Field crop: maize
Growth stage: 2
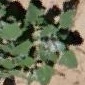
Species: chenopodium